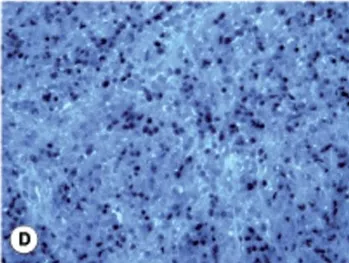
D) In situ hybridization with EBERs probes shows that virtually all the tumoral cells are infected by the Epstein Barr virus (x 400).
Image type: pathology (fish)